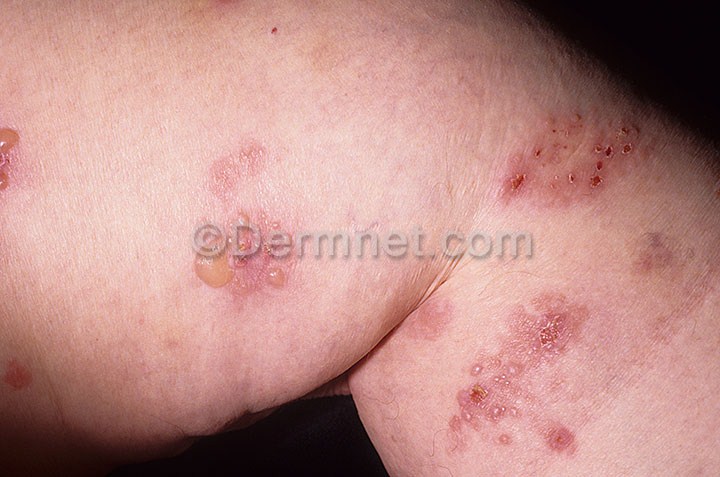
Disease: Bullous Disease Photos